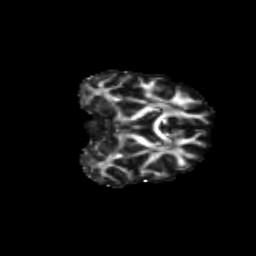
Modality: FA
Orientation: coronal
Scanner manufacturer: siemens
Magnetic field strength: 3 T
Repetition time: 9.2 s
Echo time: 0.084 s